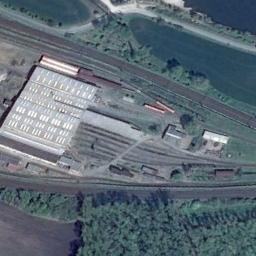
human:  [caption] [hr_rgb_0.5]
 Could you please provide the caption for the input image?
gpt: A well-equipped railway station in a good suburb .

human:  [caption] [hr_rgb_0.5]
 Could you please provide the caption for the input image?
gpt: The railway station is next to some trees and grass .

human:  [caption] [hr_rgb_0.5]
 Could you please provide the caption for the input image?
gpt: There are many trees near the railway station .

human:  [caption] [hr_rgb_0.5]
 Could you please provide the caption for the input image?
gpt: The railway station has some railways, A big building and some small buildings and the railway station is between a grove of trees and fields .

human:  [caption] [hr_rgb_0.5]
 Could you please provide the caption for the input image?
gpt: There are many green trees and three lakes beside the railway station .